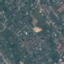
Label: Residential